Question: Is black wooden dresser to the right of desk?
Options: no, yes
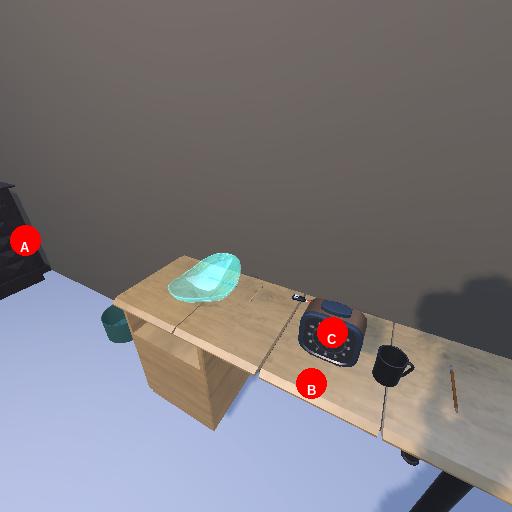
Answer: no